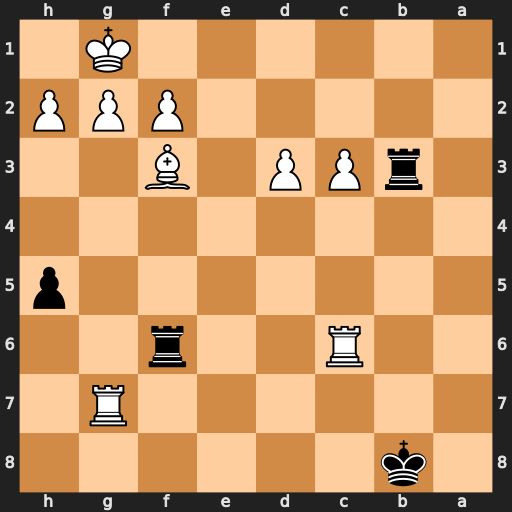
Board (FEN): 1k6/6R1/2R2r2/7p/8/1rPP1B2/5PPP/6K1
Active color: b
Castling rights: -
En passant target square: -
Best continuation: Rb1+ Bd1 Rxd1#